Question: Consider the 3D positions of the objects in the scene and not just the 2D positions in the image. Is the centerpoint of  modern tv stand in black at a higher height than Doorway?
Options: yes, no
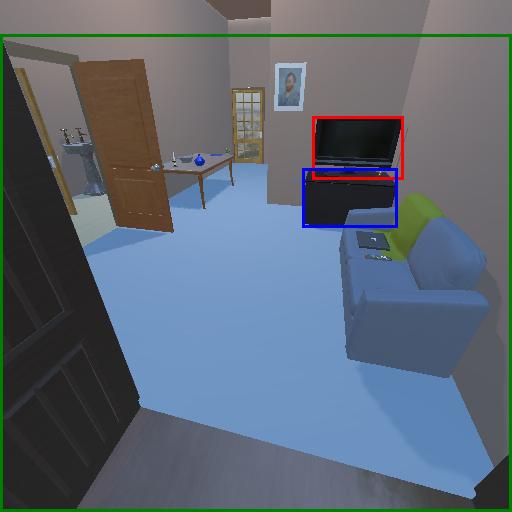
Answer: yes